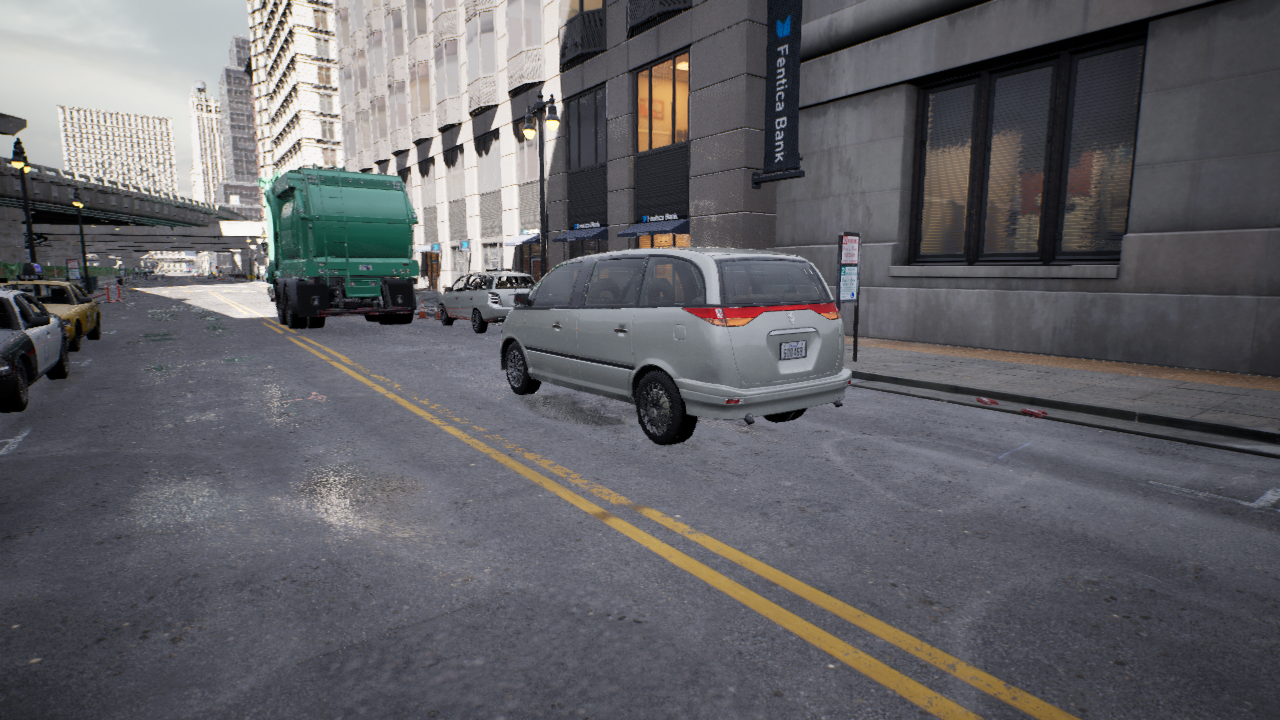
Venue: downtown
Lighting: clear day
Vehicle rig: minivan